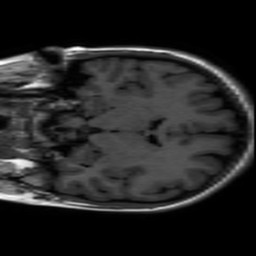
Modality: inplaneT1
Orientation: coronal
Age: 17
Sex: female
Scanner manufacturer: ge
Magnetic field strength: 3 T
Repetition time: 2.297 s
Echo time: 0.02273 s